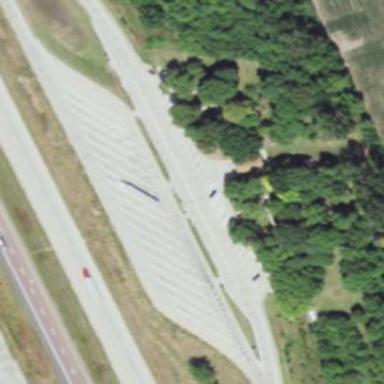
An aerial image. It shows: Rest area along the road.